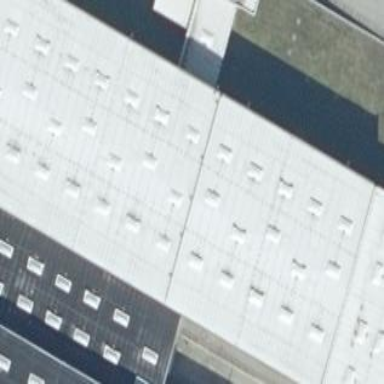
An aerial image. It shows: Building with flat grey roof.